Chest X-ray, AP view. Patient: 43 years old, sex M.
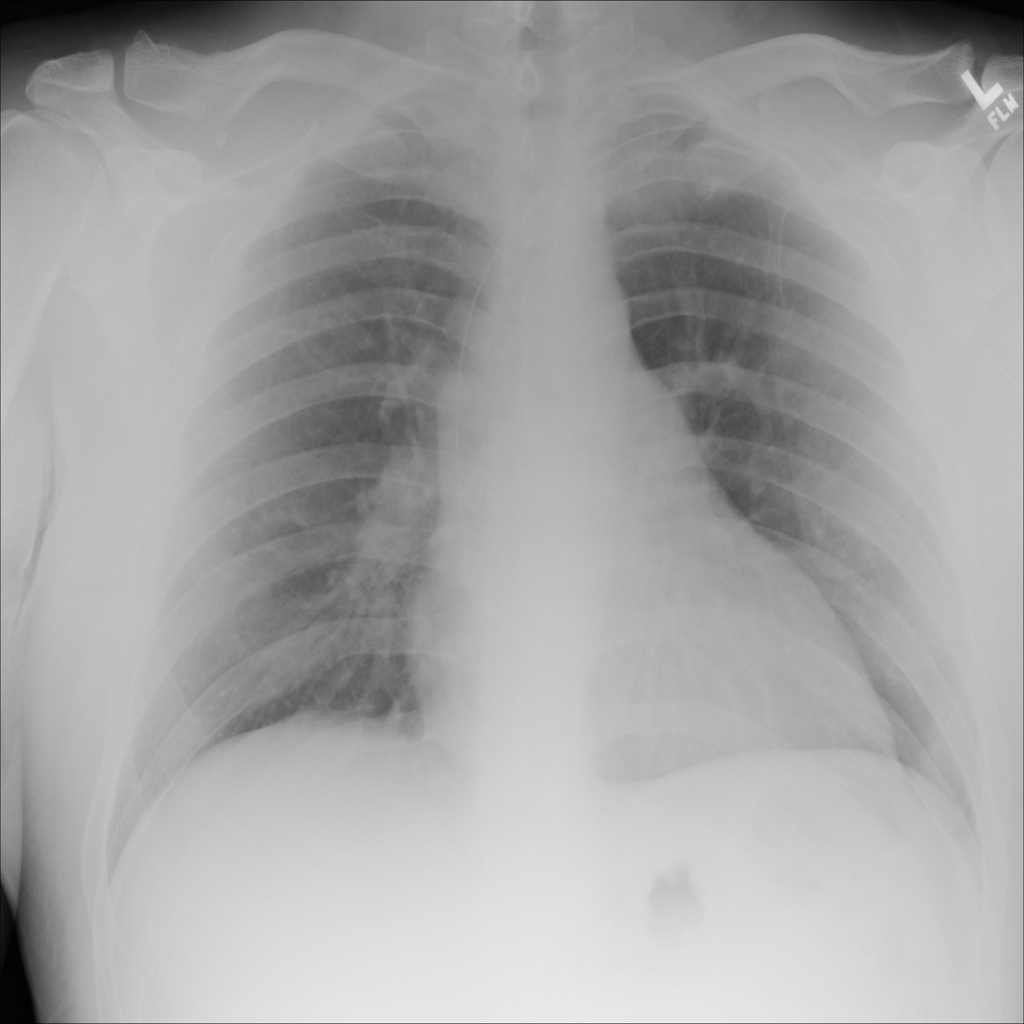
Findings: No Finding